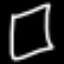
Label: square